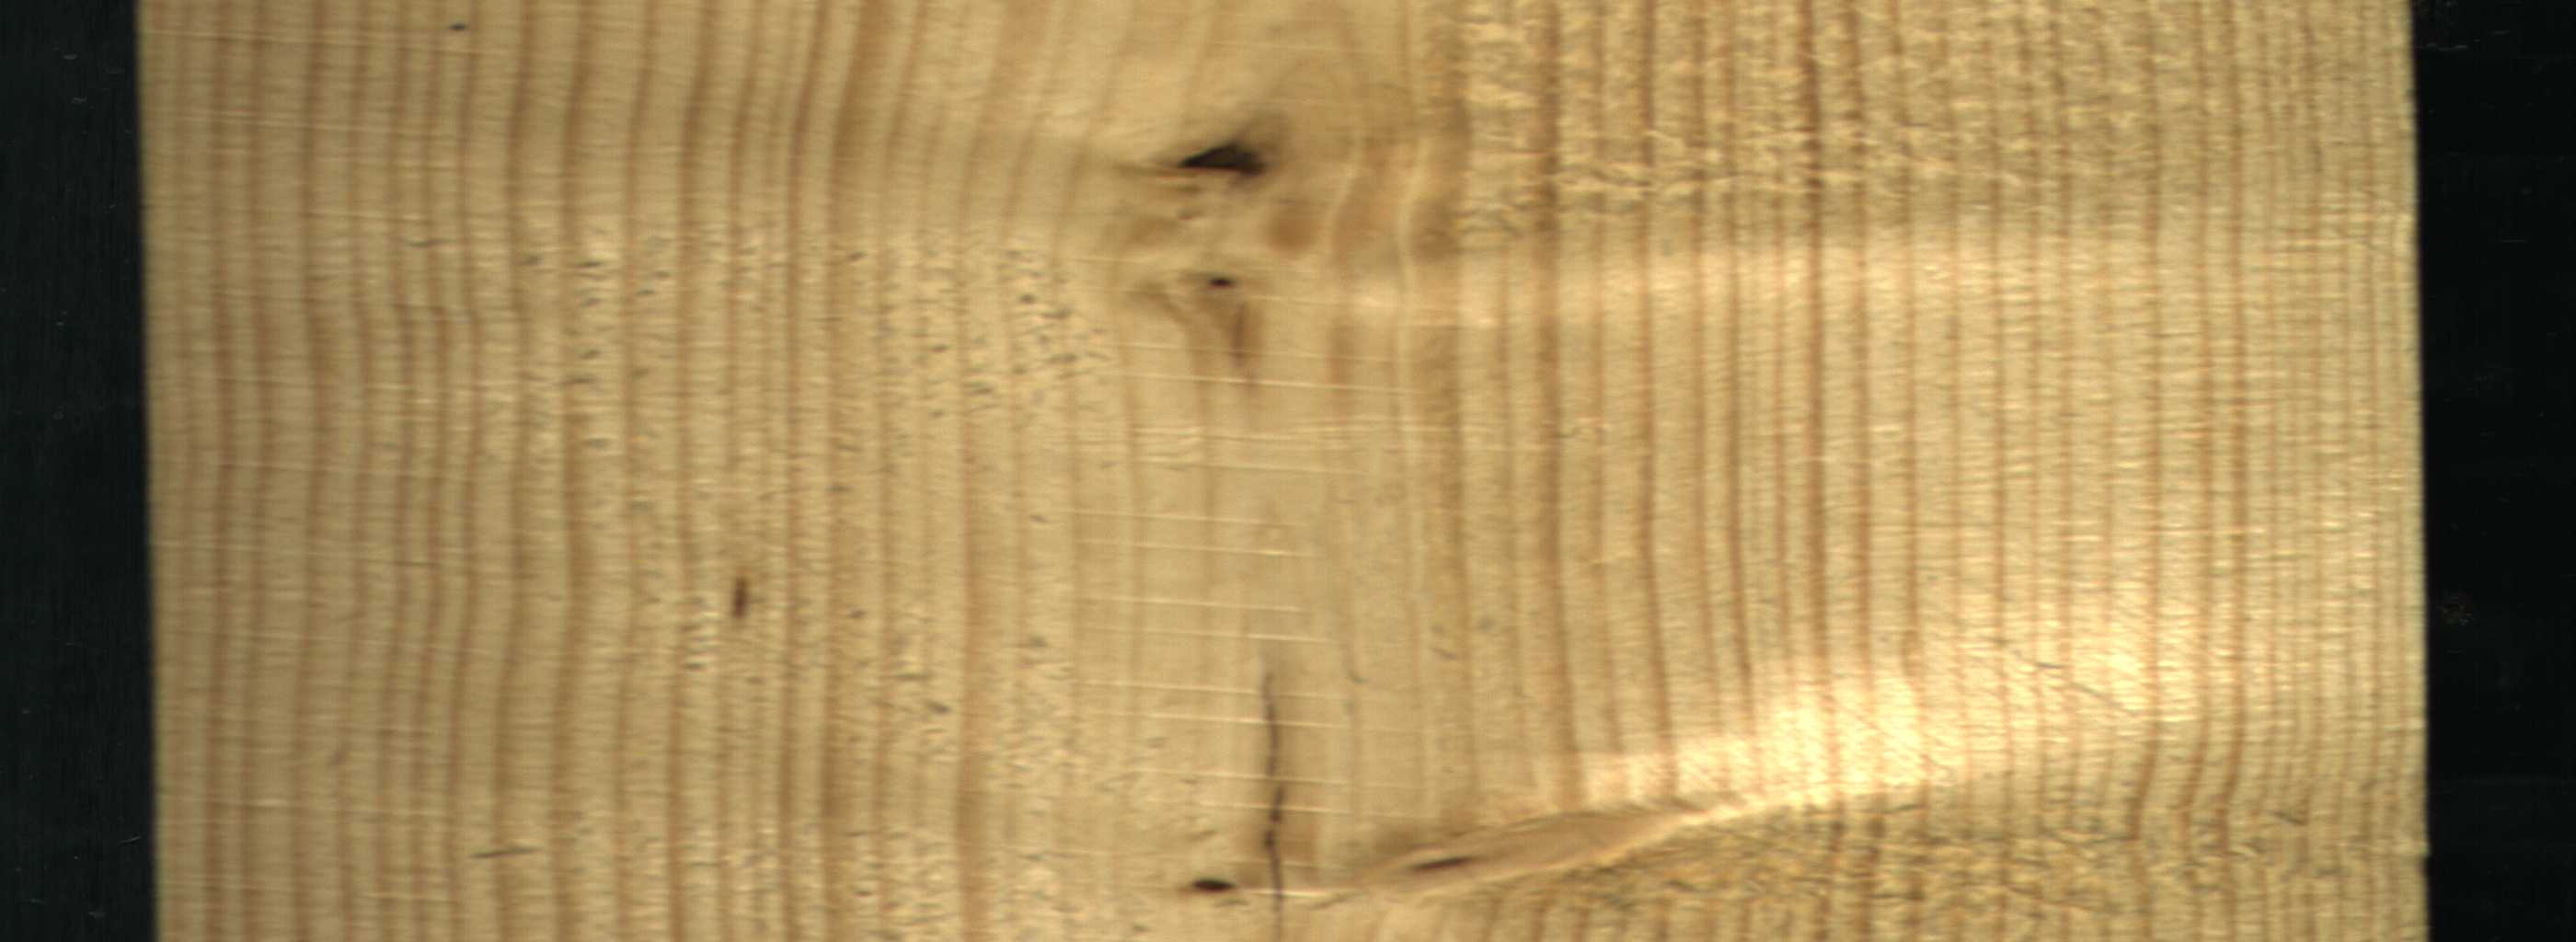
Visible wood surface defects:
resin
resin
Crack
Dead_Knot
Live_Knot
Live_Knot